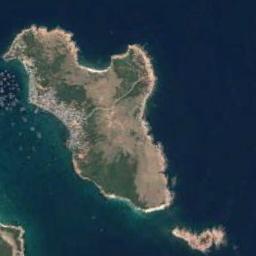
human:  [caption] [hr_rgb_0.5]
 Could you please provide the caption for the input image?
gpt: The irregularly shaped island is surrounded by blue sea water  The island has a green and yellow-brown color  There are houses on the island and there are many small islands next to it .

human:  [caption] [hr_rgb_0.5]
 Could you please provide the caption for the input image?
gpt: There are many trees on the island .

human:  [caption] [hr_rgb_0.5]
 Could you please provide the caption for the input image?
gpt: The water around the island is blue .

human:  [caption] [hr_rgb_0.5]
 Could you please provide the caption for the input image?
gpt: A big island and a small island have some vegetation and the waters around the islands is deep blue .

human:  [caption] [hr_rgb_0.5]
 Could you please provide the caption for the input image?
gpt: The green and brown island is on a blue sea .